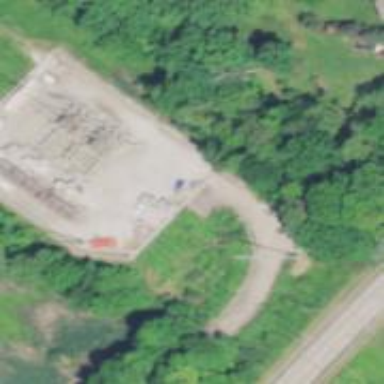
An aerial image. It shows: Power pole.